Question: I match a strange problem,when device update iOS 7, my Apps icon disappear and iOS 6 is ok.

Anything setting error? or miss piex image ?
Thanks advance!
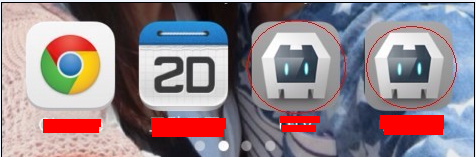
Answer: For IOS 7 you need to add a new icons.

Add new images in the size of 76x76 , 120 x 120 and 152x 152
Refer this